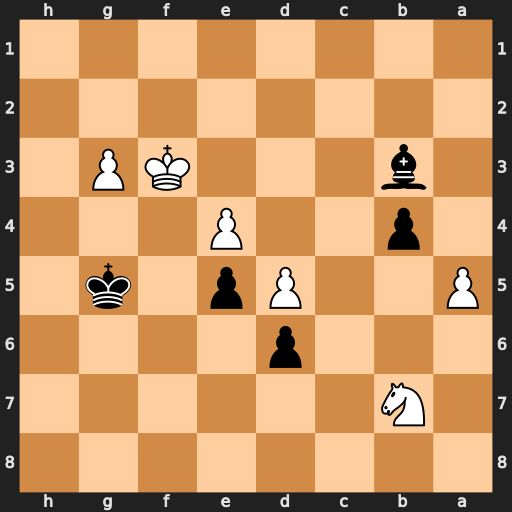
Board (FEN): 8/1N6/3p4/P2Pp1k1/1p2P3/1b3KP1/8/8
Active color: b
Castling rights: -
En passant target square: -
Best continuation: Bd1+ Ke3 b3 Nxd6 b2